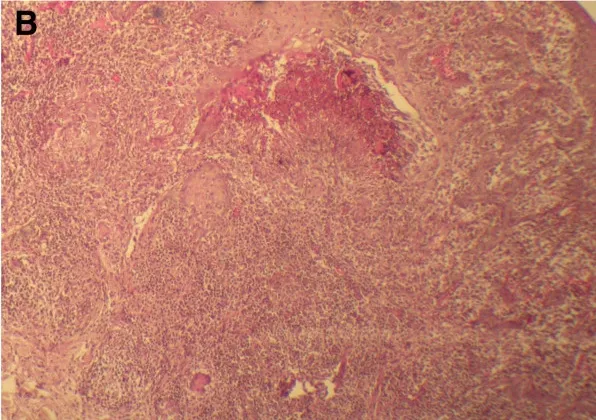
Examination results of case 5. (B) CT scan of the orbits showing soft tissue swelling in front of the superior orbital rim with no evidence of bony erosion (arrow).
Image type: pathology (h&e)